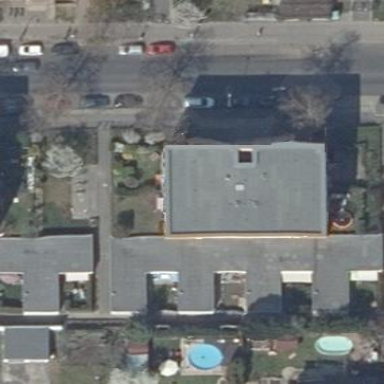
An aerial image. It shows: Flat-roofed apartment building.